Field crop: maize
Growth stage: 2
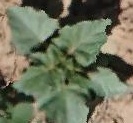
Species: datura